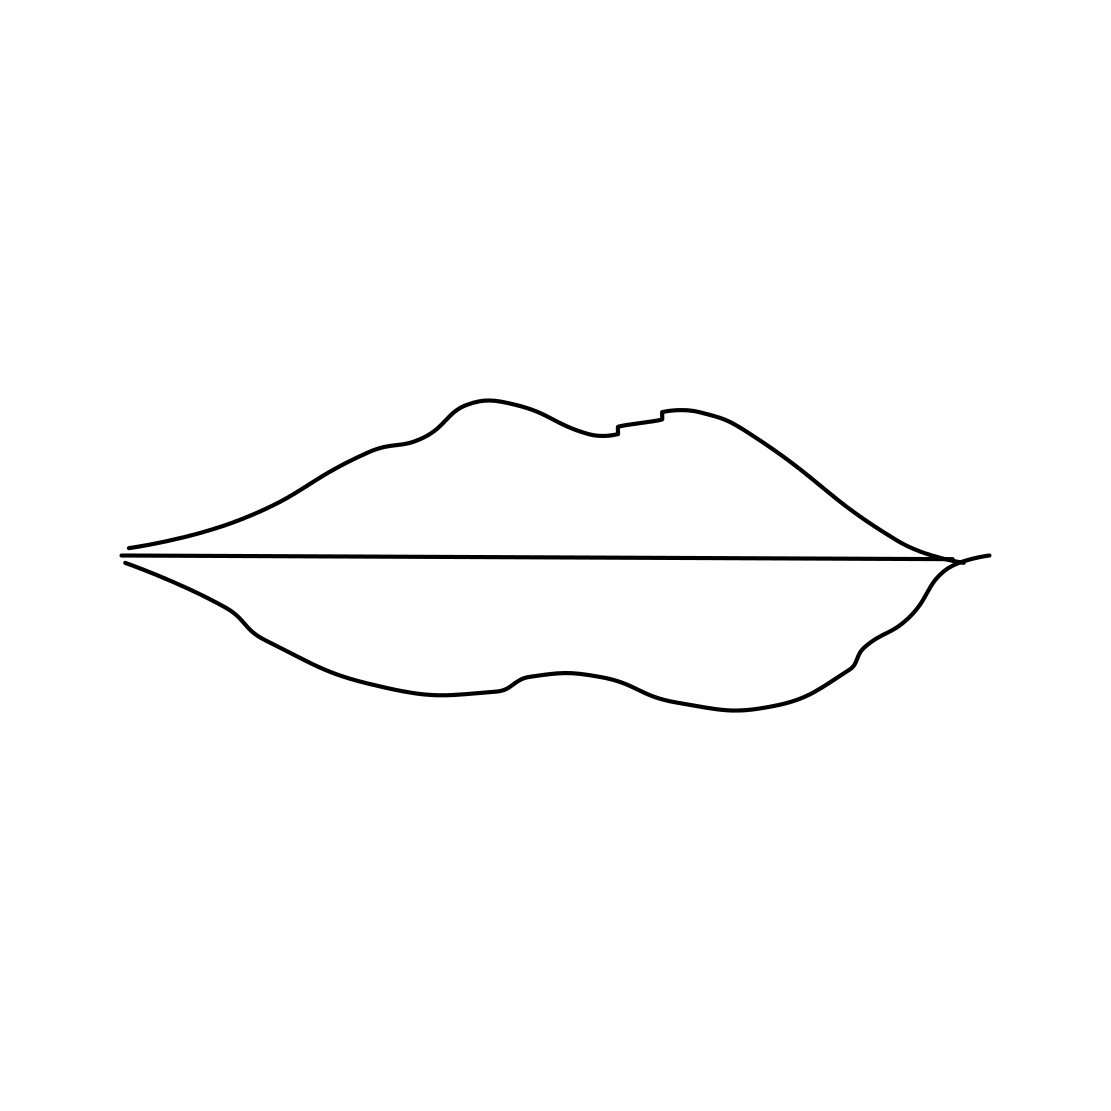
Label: mouth